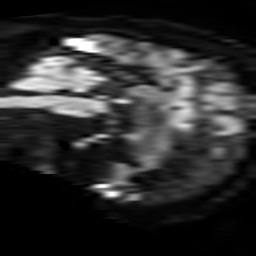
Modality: TRACE
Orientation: sagittal
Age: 72
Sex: male
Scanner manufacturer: philips
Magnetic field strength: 3 T
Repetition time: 4.284 s
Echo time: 0.07429 s